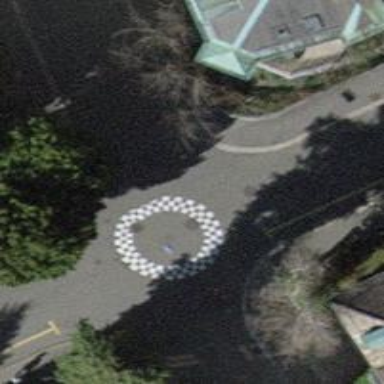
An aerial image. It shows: Rosette traffic calming feature.